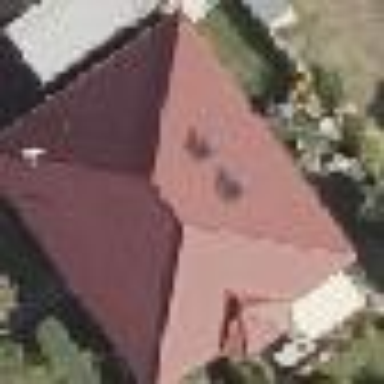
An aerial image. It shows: Detached building with hipped roof shape.